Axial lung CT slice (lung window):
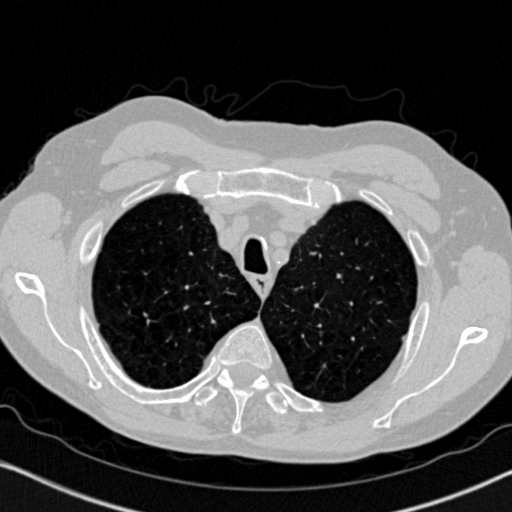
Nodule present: no